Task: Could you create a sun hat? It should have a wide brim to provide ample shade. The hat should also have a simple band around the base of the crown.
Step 78:
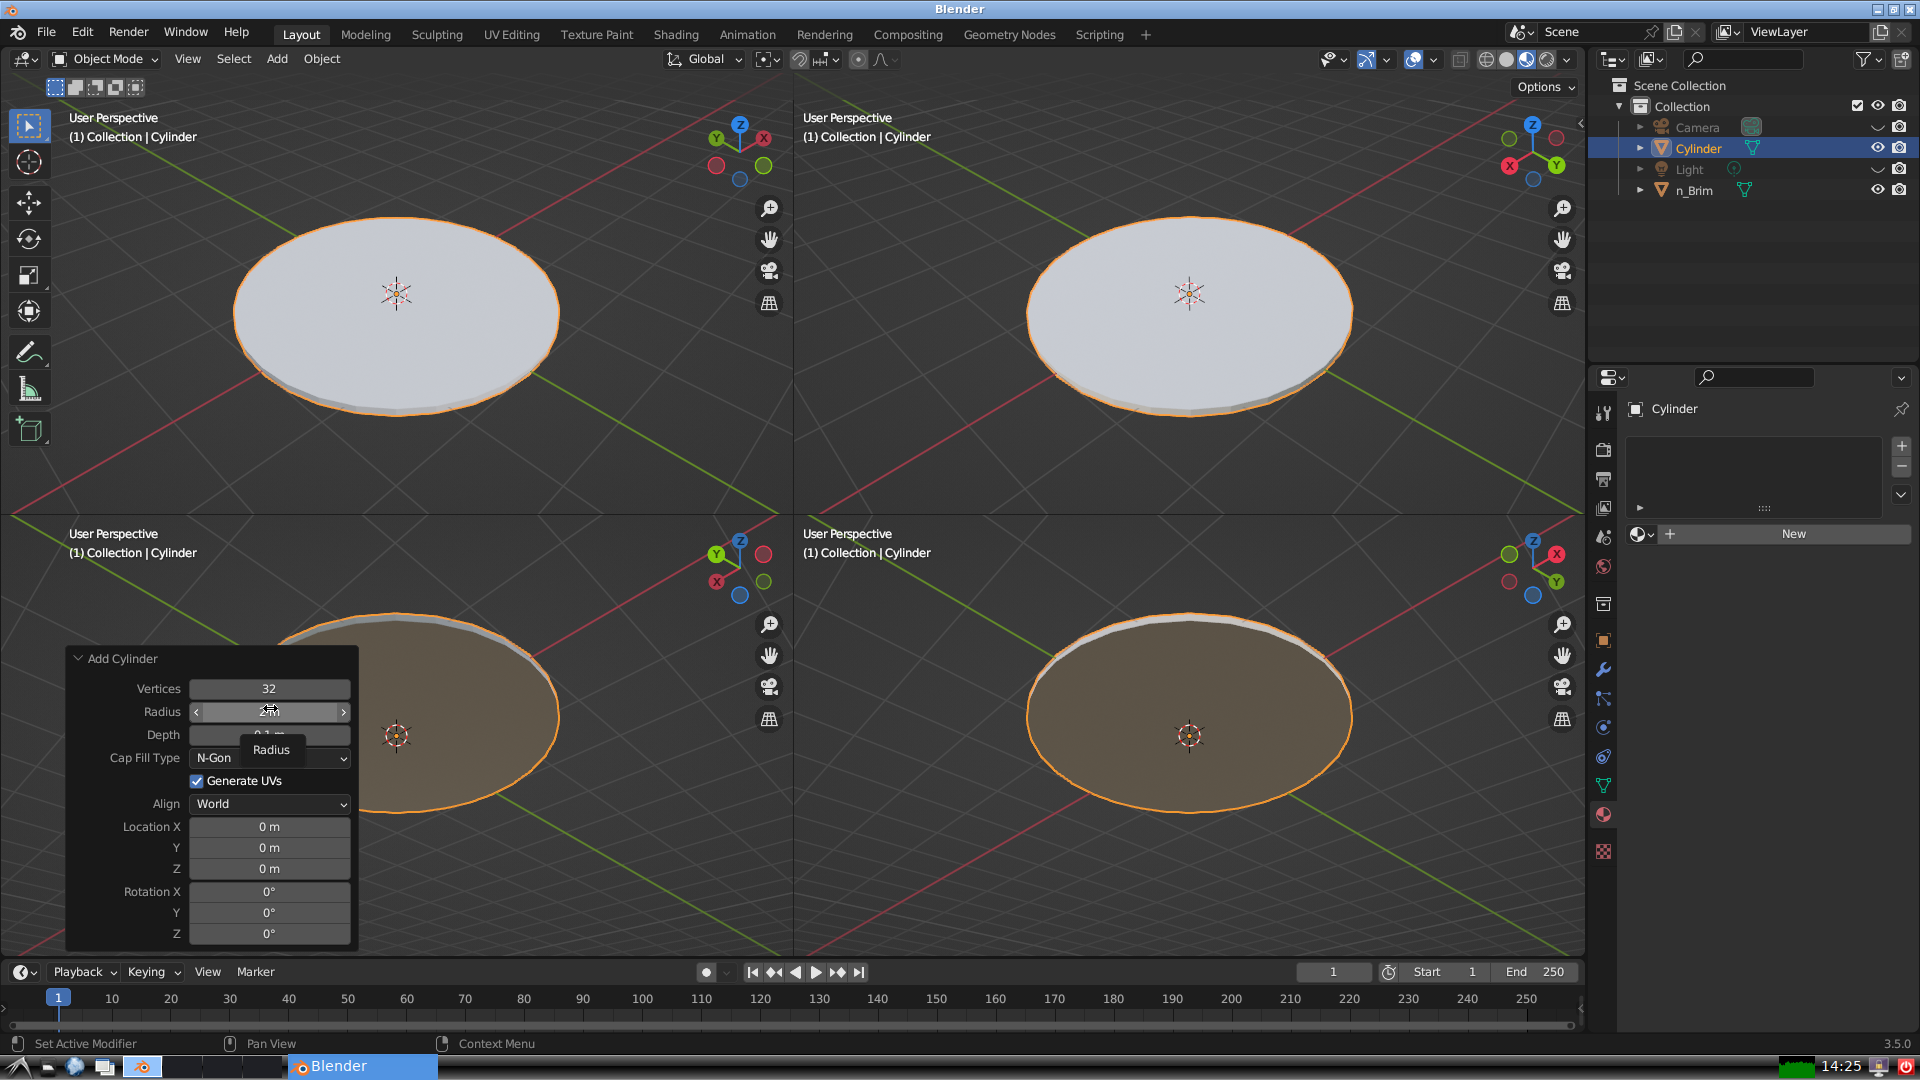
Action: click: no